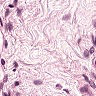
Metastatic tissue present: no